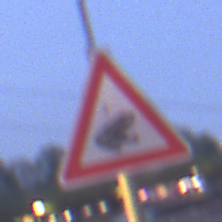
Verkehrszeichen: AmphibienwanderungLinks
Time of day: Night
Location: Outdoor (Urban)
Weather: PartlyCloudy
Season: NotSpecified
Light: Artificial